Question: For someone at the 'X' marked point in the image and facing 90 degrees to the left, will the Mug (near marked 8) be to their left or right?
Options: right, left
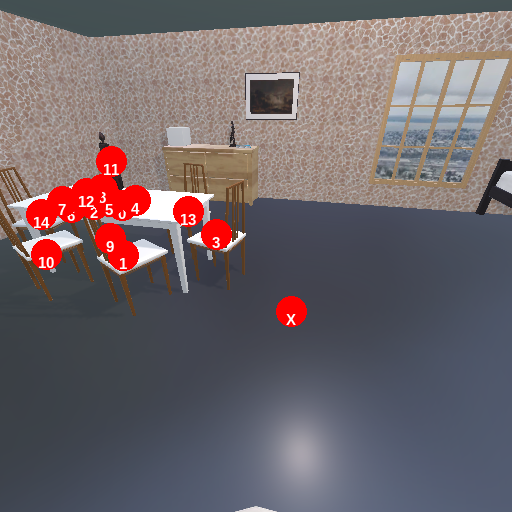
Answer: right